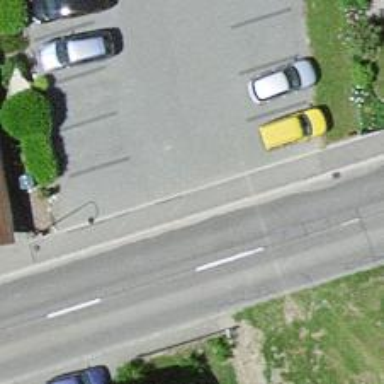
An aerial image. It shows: Parking aisle designated as service road.